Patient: sex M, age 81
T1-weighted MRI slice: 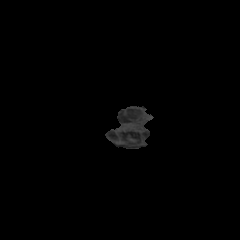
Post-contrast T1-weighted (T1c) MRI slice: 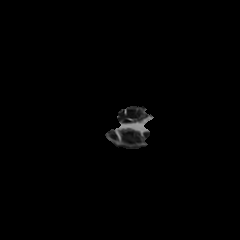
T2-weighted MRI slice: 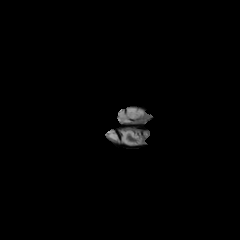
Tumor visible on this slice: no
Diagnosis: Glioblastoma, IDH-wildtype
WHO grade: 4